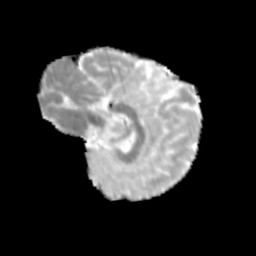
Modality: MD
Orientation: sagittal
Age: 13
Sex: male
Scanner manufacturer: siemens
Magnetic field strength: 3 T
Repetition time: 3.8 s
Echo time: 0.07 s